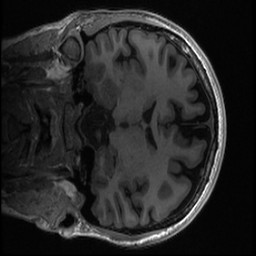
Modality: T1w
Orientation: coronal
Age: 24
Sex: female